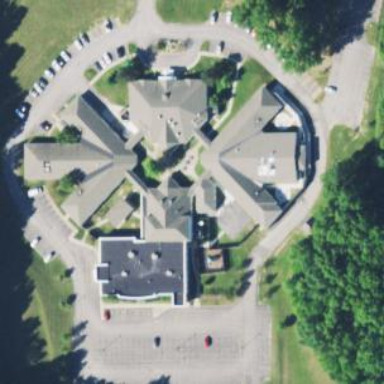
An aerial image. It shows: Healthcare facility identified as hospital.